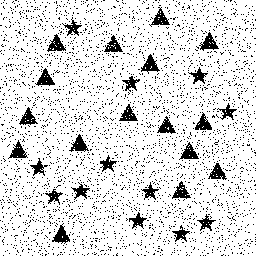
Squares: 0
Triangles: 16
Stars: 12
Total shapes: 28